Field crop: maize
Growth stage: 2
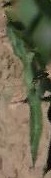
Species: maize